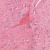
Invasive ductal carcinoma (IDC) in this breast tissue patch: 0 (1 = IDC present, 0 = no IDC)